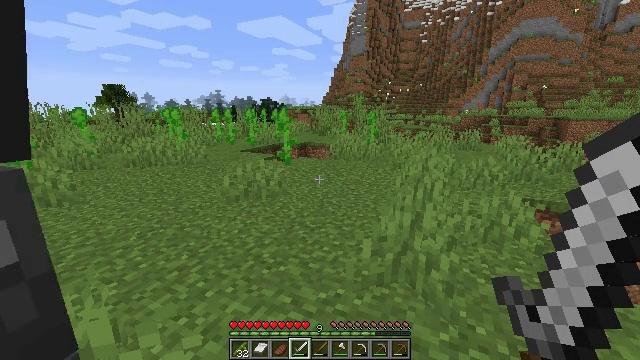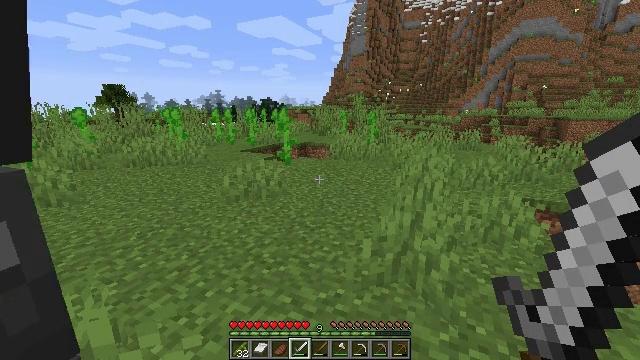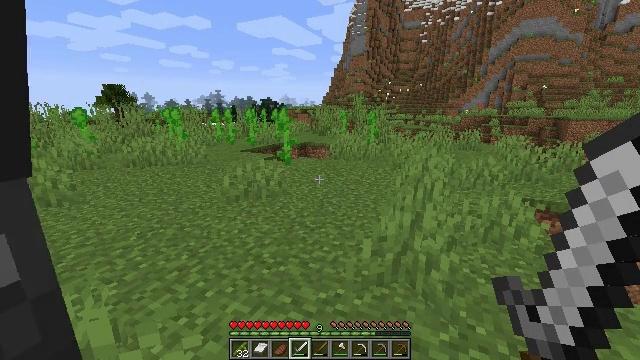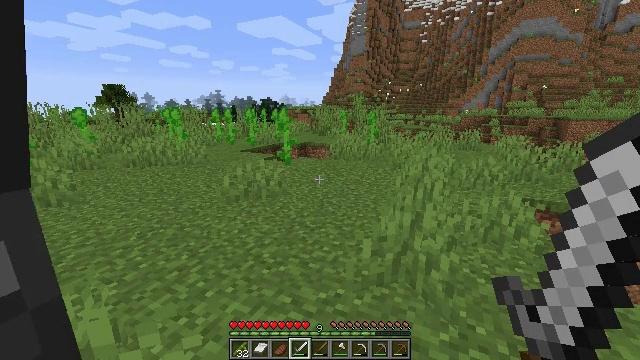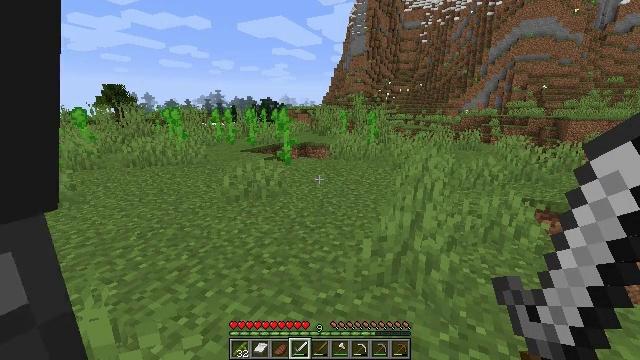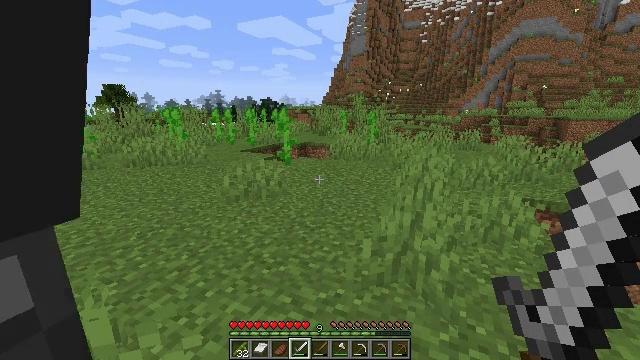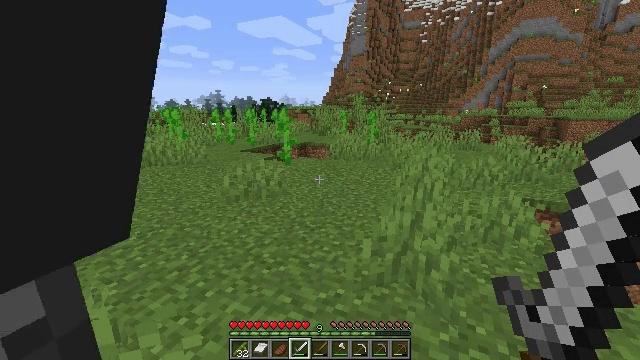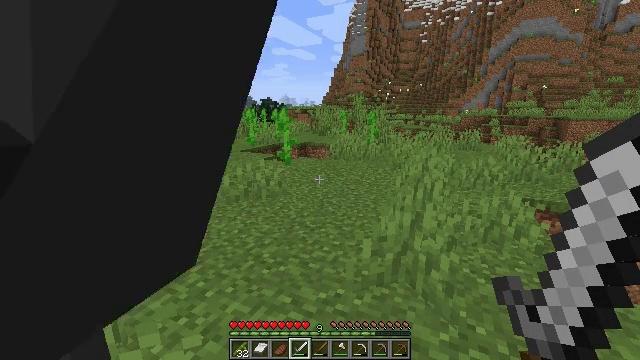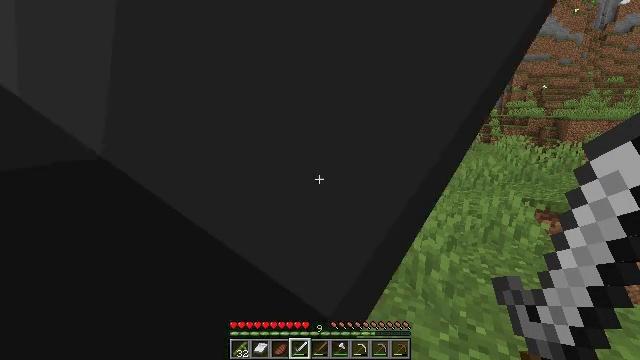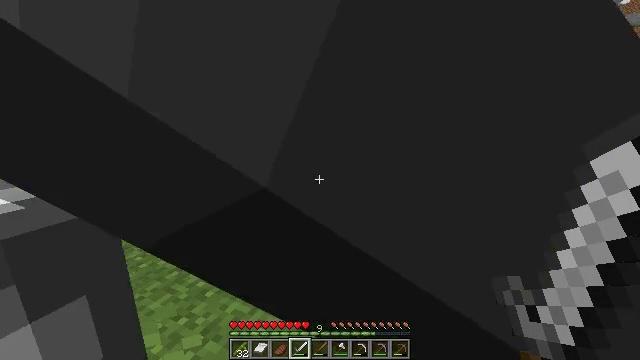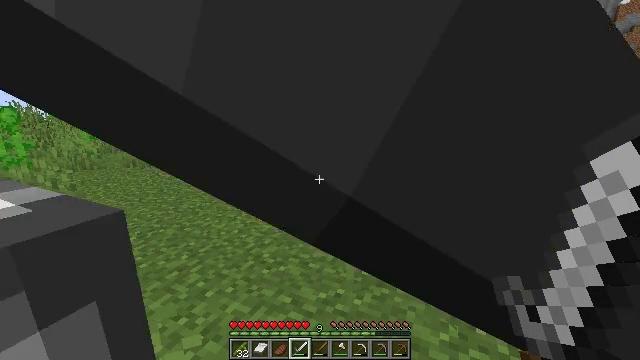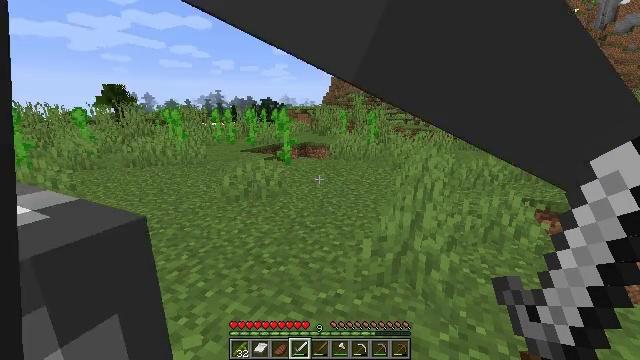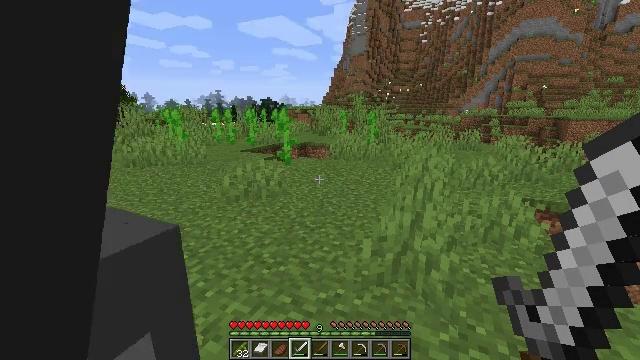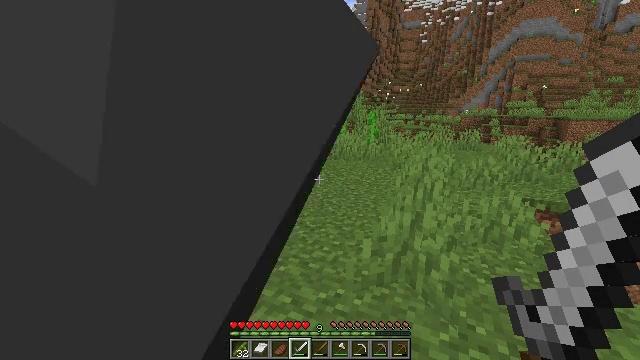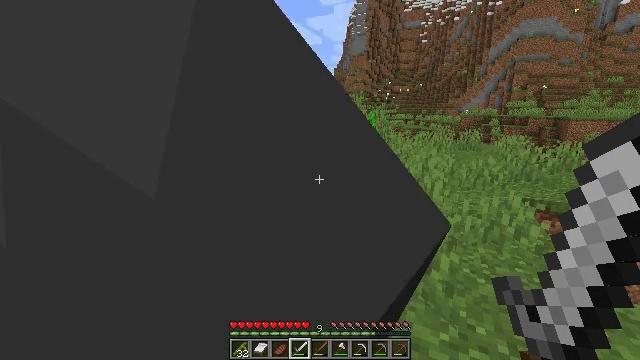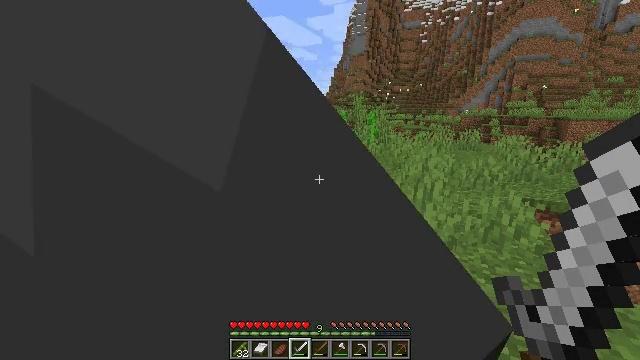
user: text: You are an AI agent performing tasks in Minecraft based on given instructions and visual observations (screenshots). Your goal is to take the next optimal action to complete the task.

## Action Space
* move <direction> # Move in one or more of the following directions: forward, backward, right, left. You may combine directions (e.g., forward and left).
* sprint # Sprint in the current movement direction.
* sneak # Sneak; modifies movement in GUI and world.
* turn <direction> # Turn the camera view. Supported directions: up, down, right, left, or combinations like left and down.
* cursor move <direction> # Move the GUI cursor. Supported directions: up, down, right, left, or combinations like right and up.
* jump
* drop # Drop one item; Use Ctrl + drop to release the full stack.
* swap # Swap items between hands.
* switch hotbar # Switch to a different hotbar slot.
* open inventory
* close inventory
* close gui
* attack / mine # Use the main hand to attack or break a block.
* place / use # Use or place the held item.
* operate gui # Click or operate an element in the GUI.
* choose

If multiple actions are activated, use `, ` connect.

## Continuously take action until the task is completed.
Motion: motion action
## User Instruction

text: Break the sweet berry bush to collect berries.
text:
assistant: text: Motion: no_op
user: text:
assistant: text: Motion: no_op
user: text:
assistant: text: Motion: no_op
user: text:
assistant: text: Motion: no_op
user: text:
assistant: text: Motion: no_op
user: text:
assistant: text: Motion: no_op
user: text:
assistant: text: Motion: no_op
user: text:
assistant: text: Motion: no_op
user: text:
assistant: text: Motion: no_op
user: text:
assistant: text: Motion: no_op
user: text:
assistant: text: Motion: no_op
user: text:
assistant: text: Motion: no_op
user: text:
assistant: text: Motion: no_op
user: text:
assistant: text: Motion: no_op
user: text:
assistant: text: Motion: no_op
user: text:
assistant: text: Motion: no_op
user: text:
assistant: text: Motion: no_op
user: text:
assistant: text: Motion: no_op
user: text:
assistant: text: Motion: no_op
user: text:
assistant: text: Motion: no_op
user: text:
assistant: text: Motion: no_op
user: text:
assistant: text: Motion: no_op
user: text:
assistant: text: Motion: no_op
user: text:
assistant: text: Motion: no_op
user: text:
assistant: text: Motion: no_op
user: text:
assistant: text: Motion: no_op
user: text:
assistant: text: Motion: no_op
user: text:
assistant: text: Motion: no_op
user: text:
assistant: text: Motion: no_op
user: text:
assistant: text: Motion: no_op